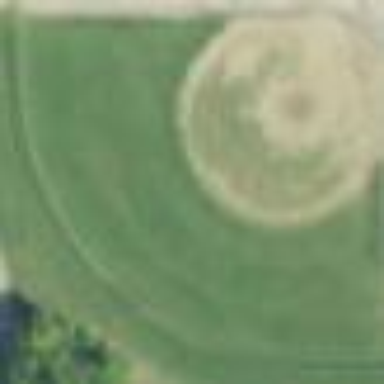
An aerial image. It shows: Baseball pitch for leisure land.